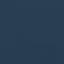
Land use / land cover class: SeaLake